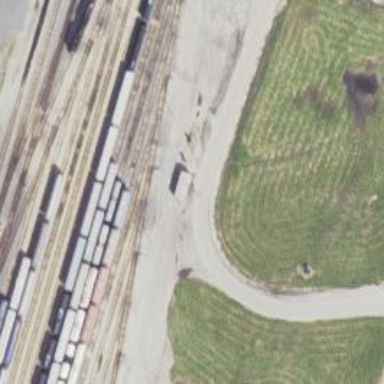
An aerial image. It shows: Abandoned railway siding.